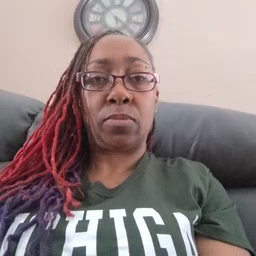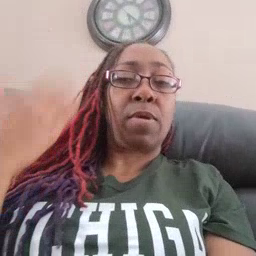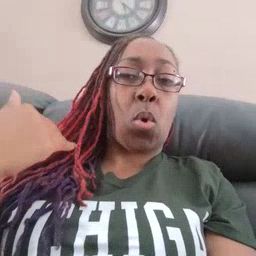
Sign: before